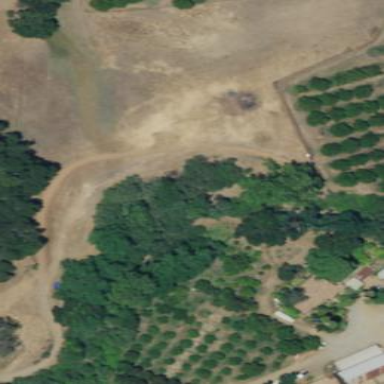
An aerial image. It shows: Orchard.